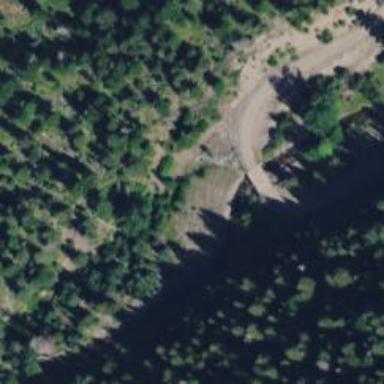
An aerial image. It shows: Unclassified road on trestle bridge.